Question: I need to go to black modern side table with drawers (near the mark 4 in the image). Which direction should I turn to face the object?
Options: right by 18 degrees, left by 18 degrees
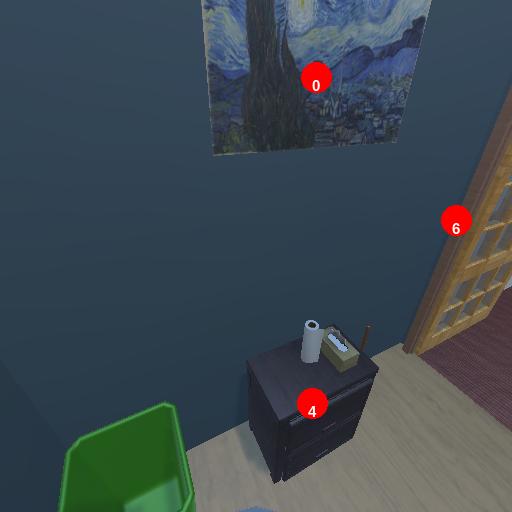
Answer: right by 18 degrees